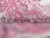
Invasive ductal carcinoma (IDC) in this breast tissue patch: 0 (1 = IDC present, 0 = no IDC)